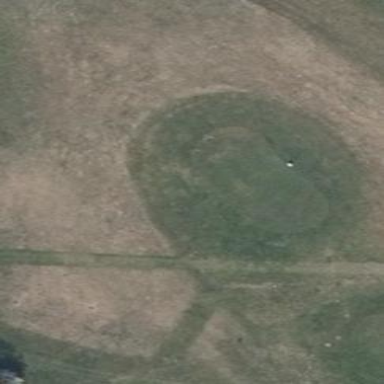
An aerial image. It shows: Golf tee.